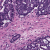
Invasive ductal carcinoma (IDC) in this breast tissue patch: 1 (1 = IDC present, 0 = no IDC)